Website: macys
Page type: customer-info-address
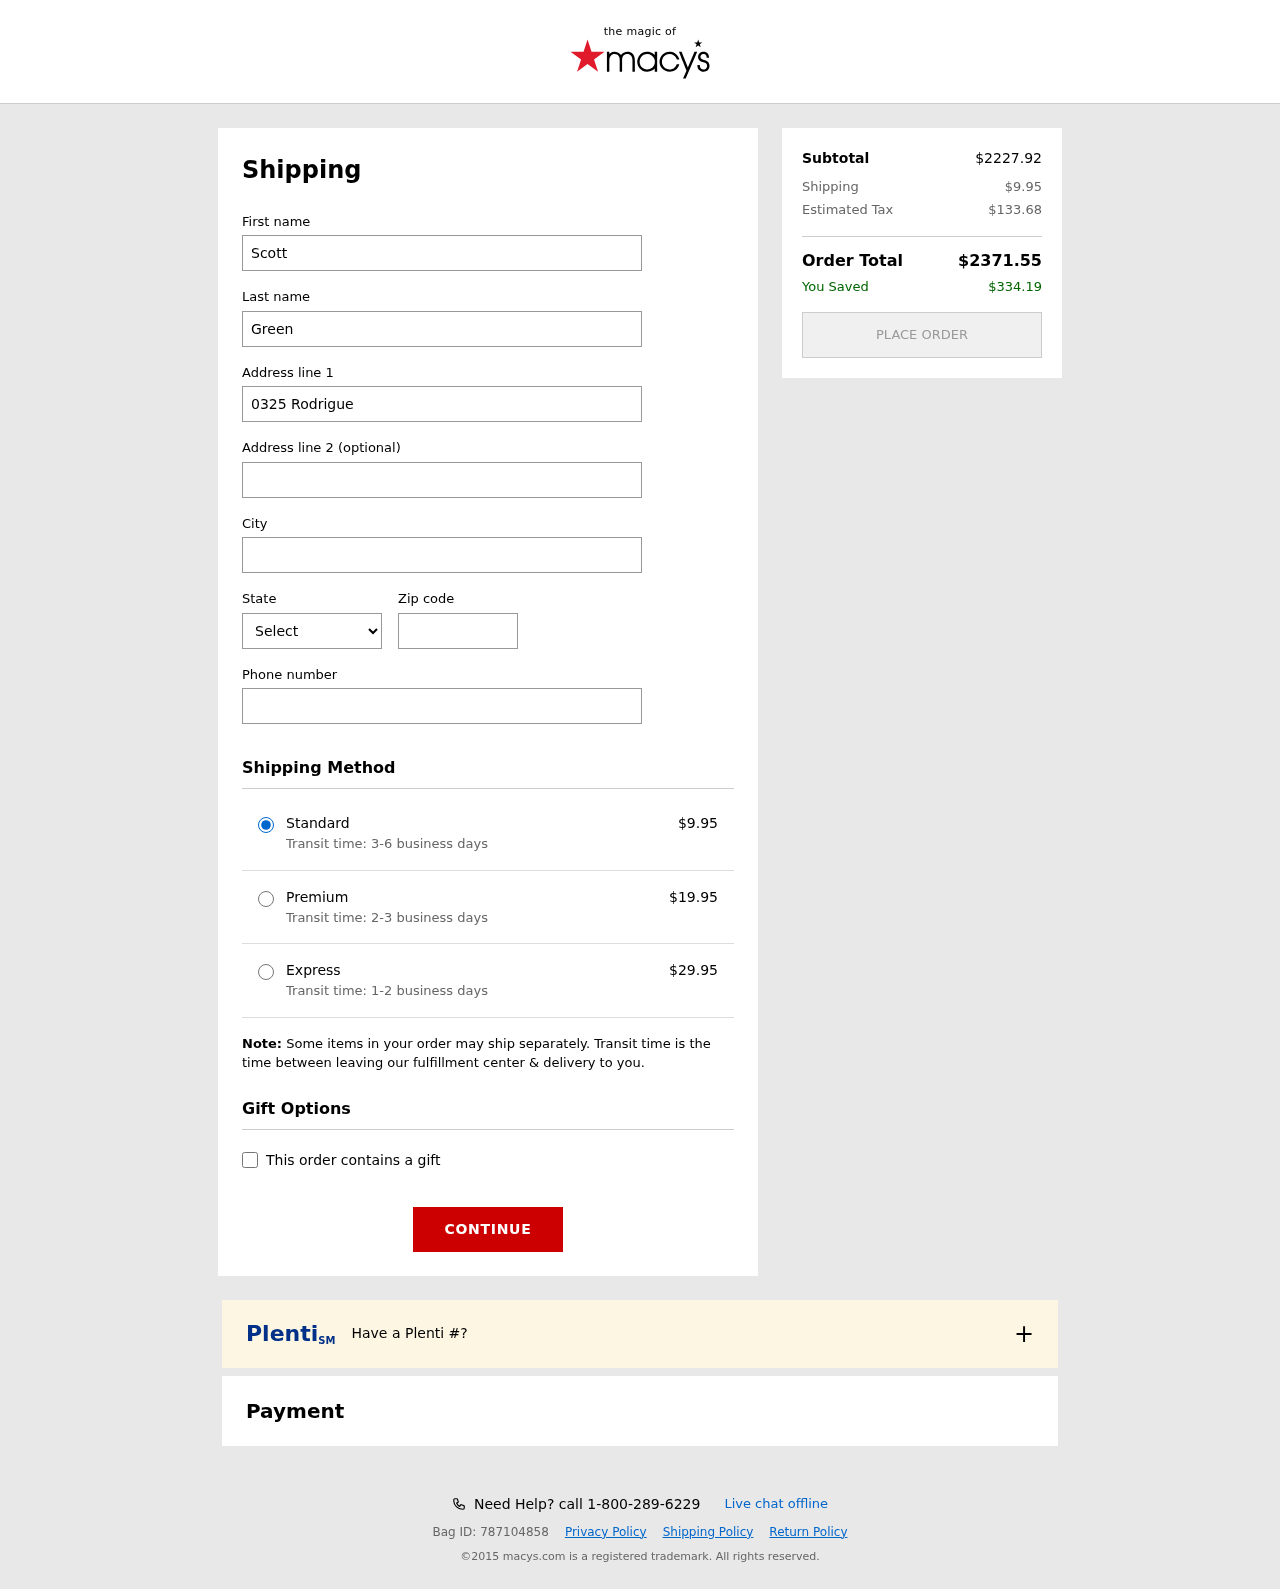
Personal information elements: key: PII_CITY
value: Jennamouth
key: PII_FIRSTNAME
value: Scott
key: PII_LASTNAME
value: Green
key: PII_PHONE
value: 9155485003
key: PII_POSTCODE
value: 51715
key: PII_STATE_ABBR
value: PA
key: PII_STREET
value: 0325 Rodriguez Green Apt. 575
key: PII_STREET2
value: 758 Nicole Rest
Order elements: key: ORDER_SHIPPING_COST
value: $9.95
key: ORDER_SHIPPING_COST_PREMIUM
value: $19.95
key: ORDER_SHIPPING_COST_EXPRESS
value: $29.95
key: ORDER_SUBTOTAL
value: $2227.92
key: ORDER_TAX
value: $133.68
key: ORDER_TOTAL
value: $2371.55
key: ORDER_SAVINGS
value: $334.19